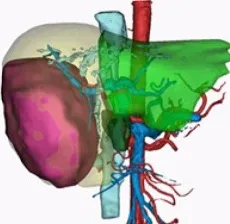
3D visualization pictures. (A-F) 3D visualization clearly reconstructed the hepatic vein, hepatic artery, portal vein, and tumor feeding artery. The 3D visualization pictures from different angles are presented.
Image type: radiology (ct)